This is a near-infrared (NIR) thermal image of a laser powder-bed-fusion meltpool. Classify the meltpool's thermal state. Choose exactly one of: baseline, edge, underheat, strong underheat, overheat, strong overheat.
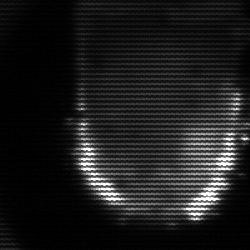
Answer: baseline